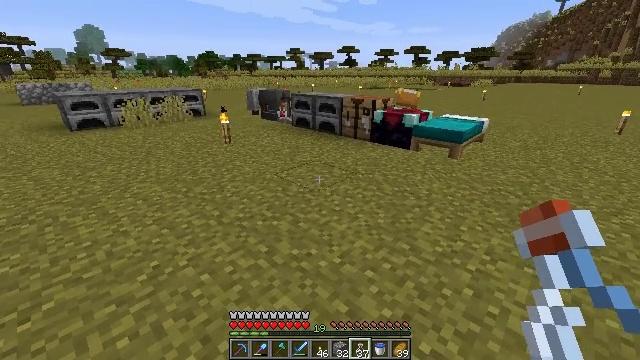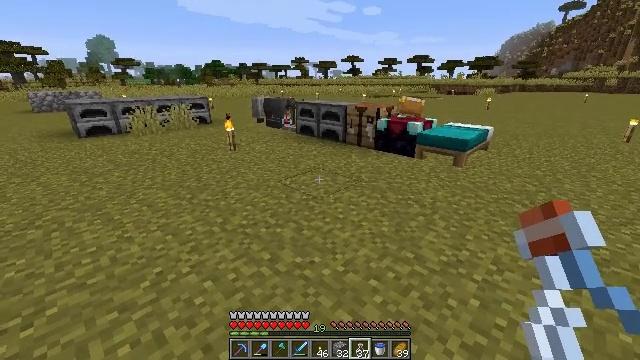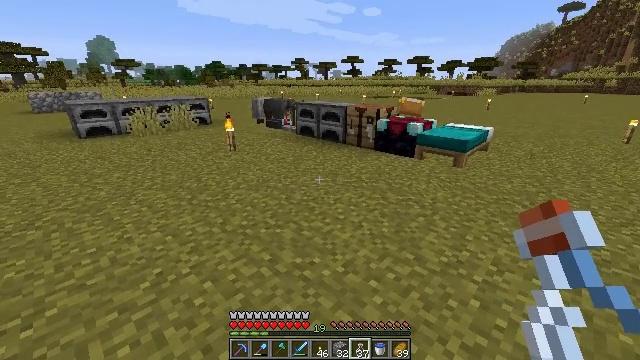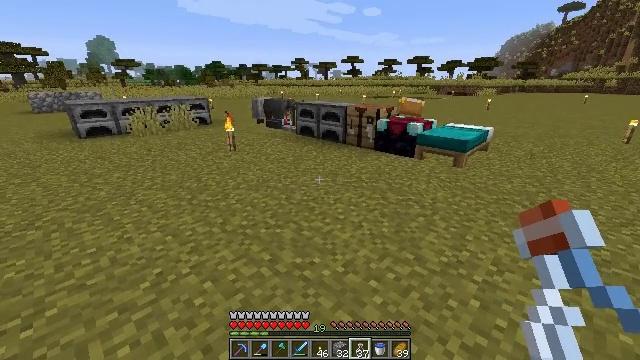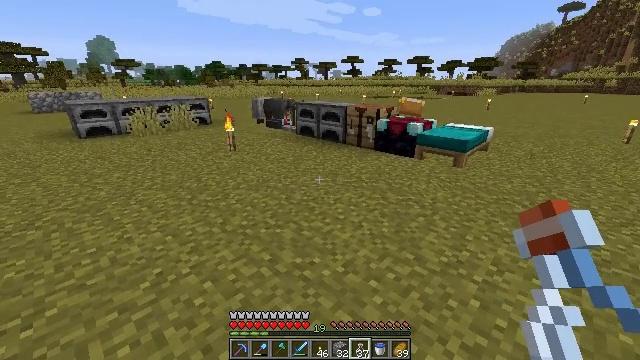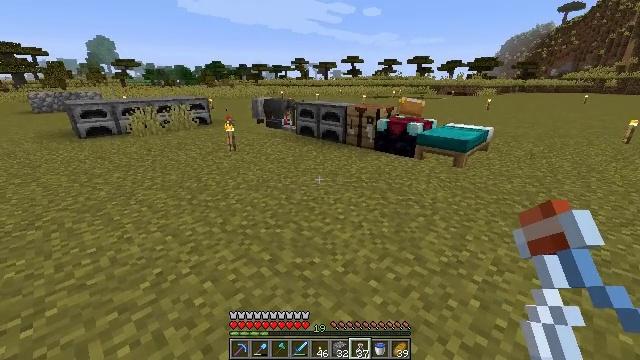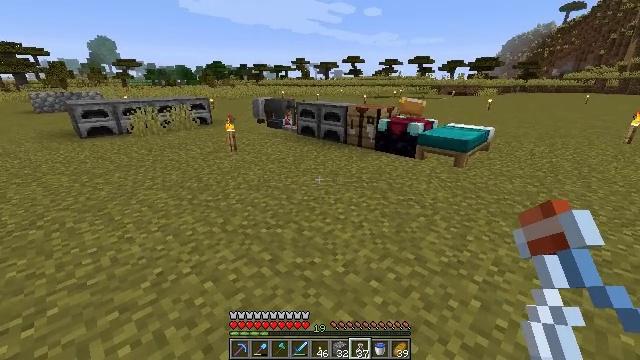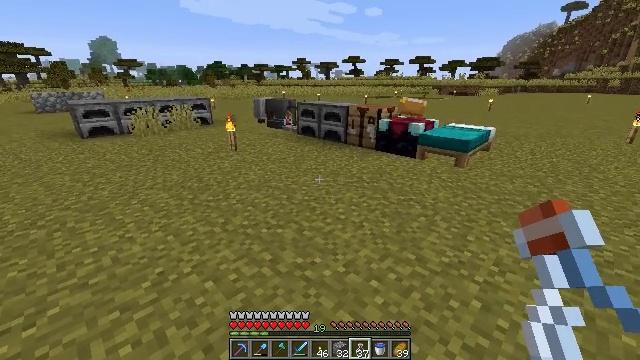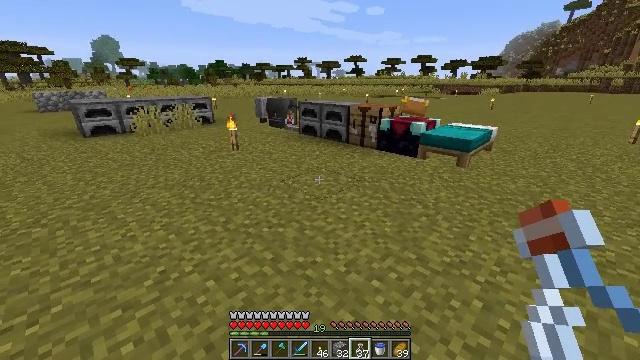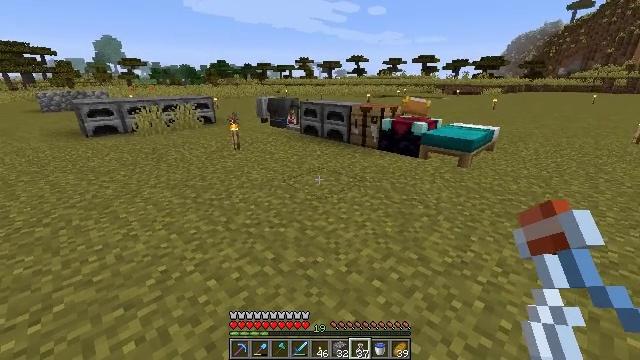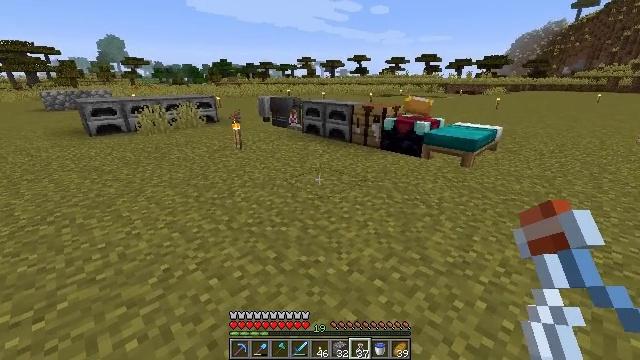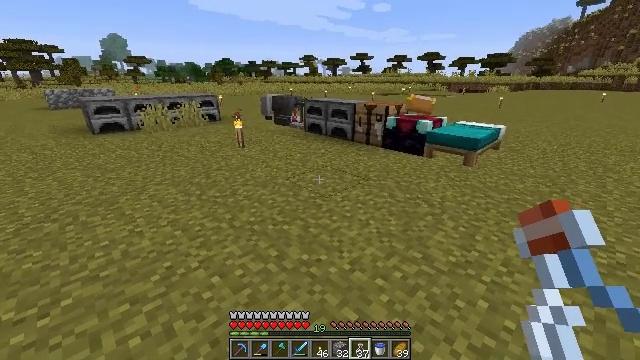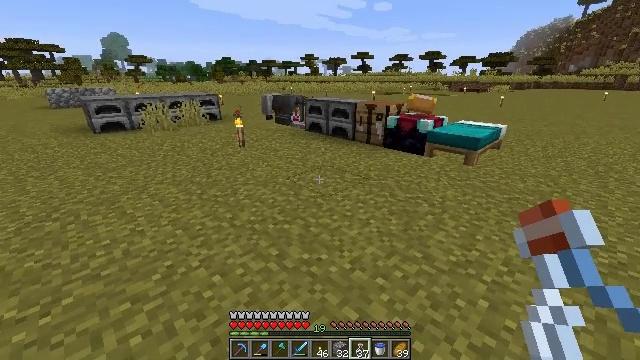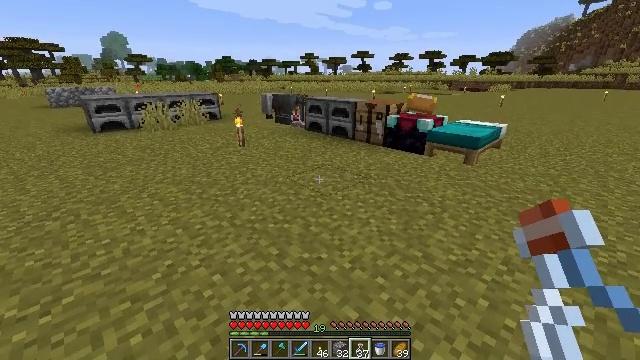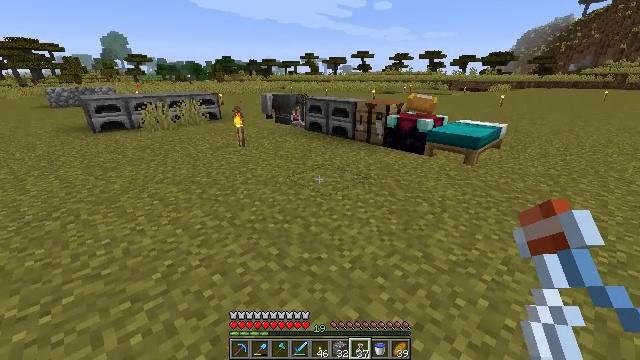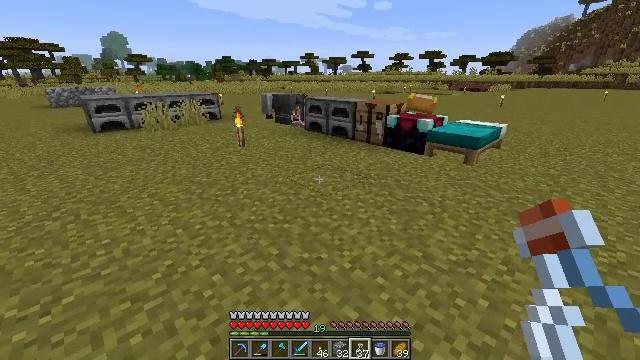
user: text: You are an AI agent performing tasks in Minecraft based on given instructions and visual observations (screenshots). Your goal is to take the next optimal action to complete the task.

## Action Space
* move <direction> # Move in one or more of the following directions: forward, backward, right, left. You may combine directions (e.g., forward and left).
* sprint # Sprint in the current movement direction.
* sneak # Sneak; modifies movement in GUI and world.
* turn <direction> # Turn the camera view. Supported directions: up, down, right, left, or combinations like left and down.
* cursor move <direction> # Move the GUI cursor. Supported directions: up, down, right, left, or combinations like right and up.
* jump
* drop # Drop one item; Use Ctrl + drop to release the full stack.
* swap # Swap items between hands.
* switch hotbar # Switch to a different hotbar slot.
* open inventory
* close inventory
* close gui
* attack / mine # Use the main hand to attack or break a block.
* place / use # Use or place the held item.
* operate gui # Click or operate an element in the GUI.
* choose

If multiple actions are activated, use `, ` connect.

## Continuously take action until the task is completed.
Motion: motion action
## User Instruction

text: Drop a glass bottle.
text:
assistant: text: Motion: turn up
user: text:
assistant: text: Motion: no_op
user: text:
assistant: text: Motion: no_op
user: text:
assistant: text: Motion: no_op
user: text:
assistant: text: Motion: no_op
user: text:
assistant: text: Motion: no_op
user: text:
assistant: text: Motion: no_op
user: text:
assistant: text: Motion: no_op
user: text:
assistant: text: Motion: no_op
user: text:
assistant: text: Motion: no_op
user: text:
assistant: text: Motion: no_op
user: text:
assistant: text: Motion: no_op
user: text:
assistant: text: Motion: no_op
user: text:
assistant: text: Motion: no_op
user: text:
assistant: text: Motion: no_op
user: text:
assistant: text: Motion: no_op
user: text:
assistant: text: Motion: no_op
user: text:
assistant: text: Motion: no_op
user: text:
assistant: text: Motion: turn left
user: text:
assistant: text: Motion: turn left and up
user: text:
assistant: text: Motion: no_op
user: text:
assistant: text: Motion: move forward
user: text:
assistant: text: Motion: move forward
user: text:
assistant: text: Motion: move forward
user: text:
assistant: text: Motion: move forward
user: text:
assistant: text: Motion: move forward, turn left
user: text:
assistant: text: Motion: move forward, turn left
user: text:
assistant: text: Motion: move forward
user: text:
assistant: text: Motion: move forward
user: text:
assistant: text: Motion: move forward, turn right and down